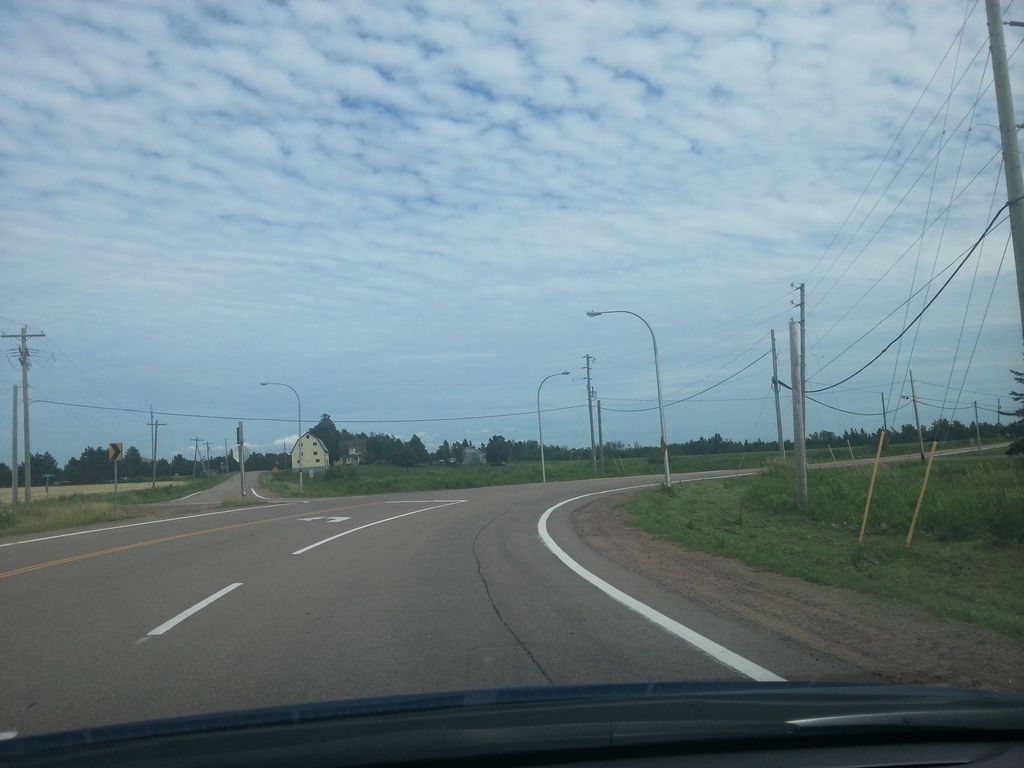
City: charlottetown